【题型】选择题　【知识点】平面几何　【难度】easy
矩形 $ABCD$ 中 $AB=10$, $BC=8$, $E$ 为 $AD$ 边上一点, 沿 $CE$ 将 $\triangle CDE$ 对折, 使点 $D$ 正好落在 $AB$ 边上, $\tan \angle AFE$ 等于( )

A. $\frac{4}{3}$
B. $\frac{3}{4}$
C. $\frac{5}{2}$
D. $\frac{2}{5}$
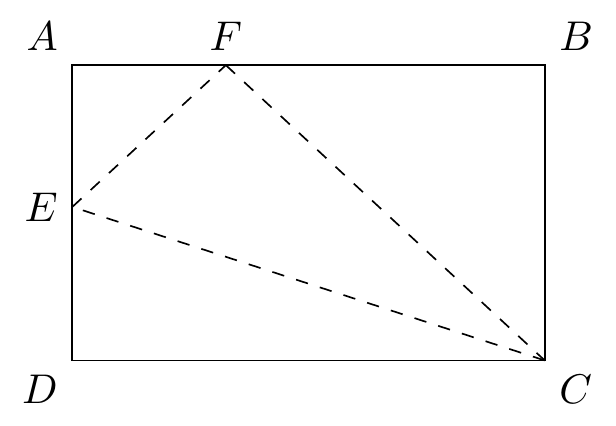
【解答】
解：$\because$ 四边形 $ABCD$ 是矩形,

$\therefore CD = AB = 10$, $\angle B = \angle D = 90^\circ$,

$\therefore \angle BCF + \angle BFC = 90^\circ$,

根据折叠的性质得：$\angle EFC = \angle D = 90^\circ$, $CF = CD = 10$,

$\therefore \angle AFE + \angle BFC = 90^\circ$,

$\therefore \angle AFE = \angle BCF$,

在 $\triangle BFC$ 中, $BC = 8$, $CF = CD = 10$,

由勾股定理得：$BF = \sqrt{CF^2 - CB^2} = \sqrt{100 - 64} = 6$,

则 $\tan \angle BCF = \frac{BF}{BC} = \frac{6}{8} = \frac{3}{4}$,

$\therefore \tan \angle AFE = \tan \angle BCF = \frac{3}{4}$。

故选：B。